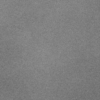
Label: dusty